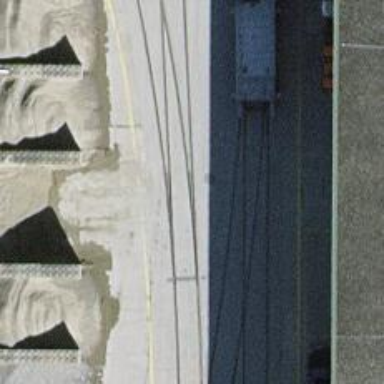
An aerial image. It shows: Railway switch.